Question: This one is easy to ask - hopefully quite as easy to answer:
Can anyone explain how this is in any way possible?

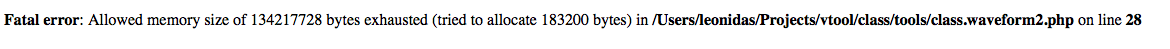
Answer: The error notices says that PHP tried to use 183200 bytes memory to the already used memory (something between <PHONE> and <PHONE> bytes) and this breaks the maximum of the allowed <PHONE> bytes.
You have to (edit your php.ini and) <URL>.